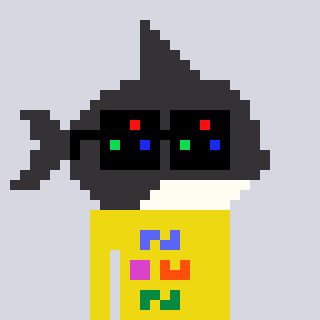
a pixel art character with square black sunglasses, a orca-shaped head and a yellow-colored body on a cool background